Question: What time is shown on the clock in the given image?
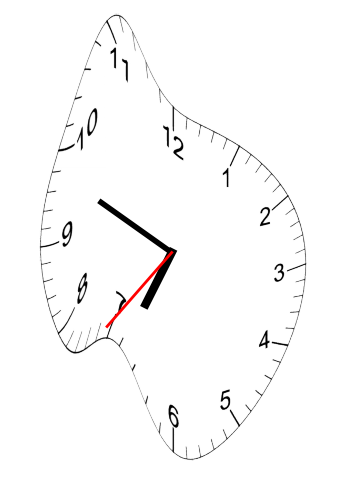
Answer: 06:48:36